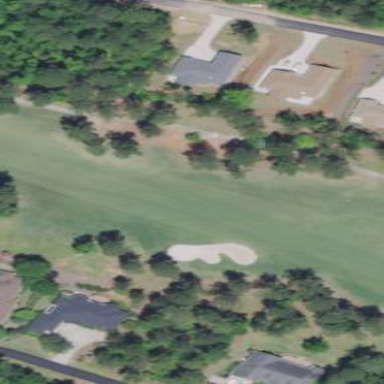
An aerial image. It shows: Golf fairway surrounded by grass.